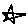
Label: star